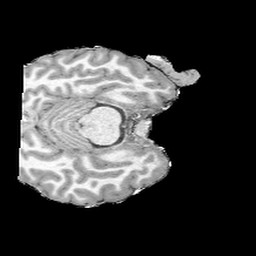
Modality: UNIT1
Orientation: axial